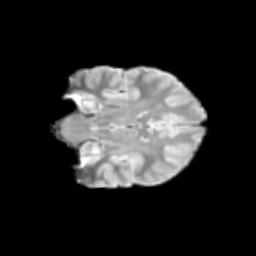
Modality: T2w
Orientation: coronal
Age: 11
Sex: male
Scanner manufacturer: siemens
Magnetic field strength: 3 T
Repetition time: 3.8 s
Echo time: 0.07 s